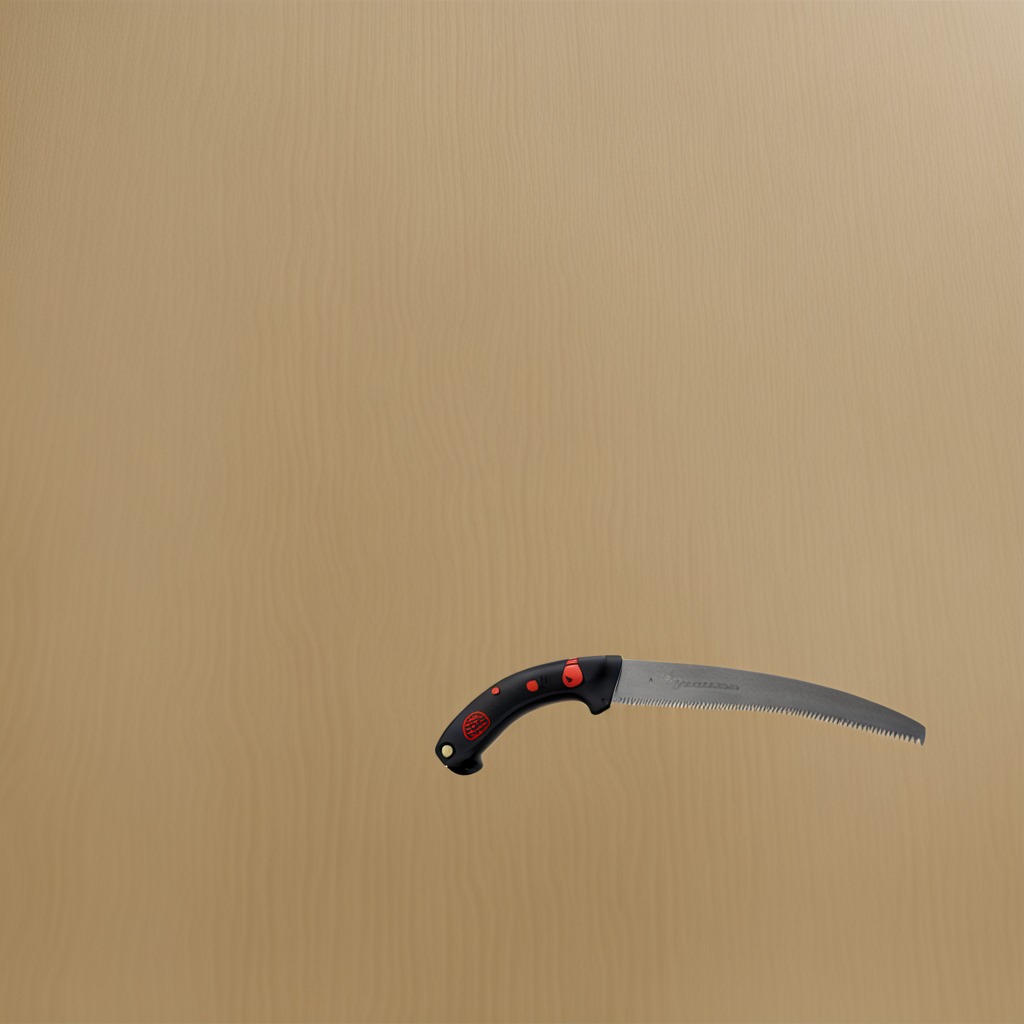
A metal saw lies on a plywood surface in a paint workshop lit by afternoon window light.